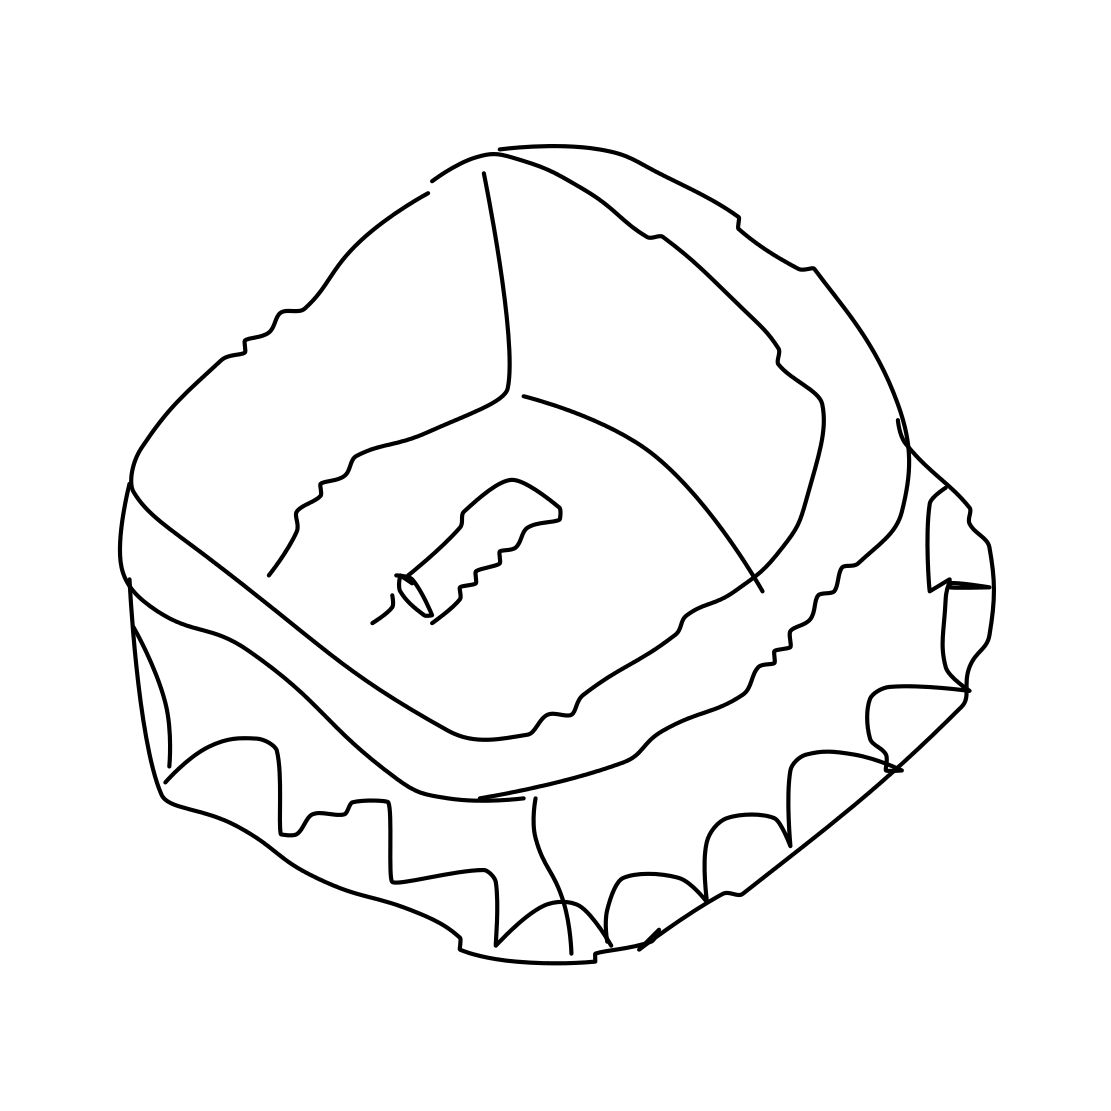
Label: ashtray